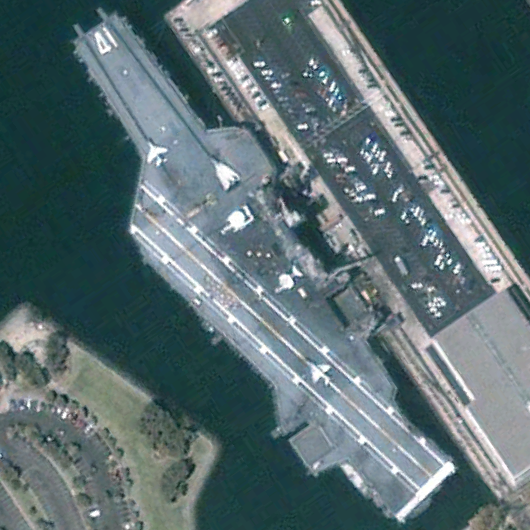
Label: aircraft_carrier